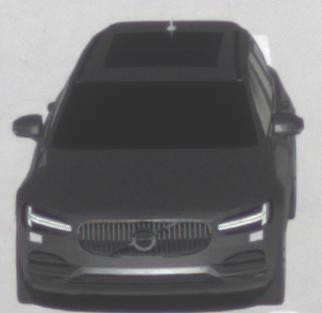
Make: Volvo
Model: V90
Detailed model: -
Model produced from: 2016
Model produced until: 2020
Doors: 5
Color: gray
Road condition: dry road
Daytime: morning or afternoon
Contrast: high contrast